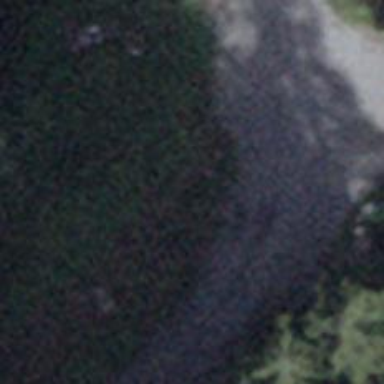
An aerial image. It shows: Culvert tunnel.